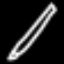
Label: pencil